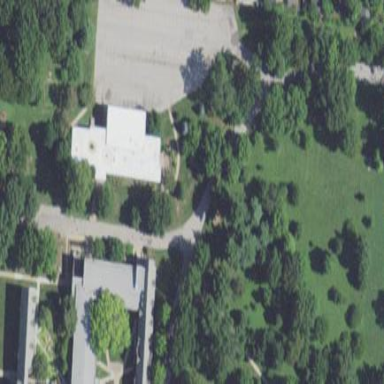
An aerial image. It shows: Park.